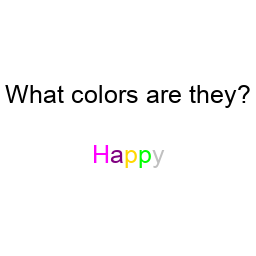
Color: magenta, purple, gold, lime, silver
Background color: white
Question text color: black